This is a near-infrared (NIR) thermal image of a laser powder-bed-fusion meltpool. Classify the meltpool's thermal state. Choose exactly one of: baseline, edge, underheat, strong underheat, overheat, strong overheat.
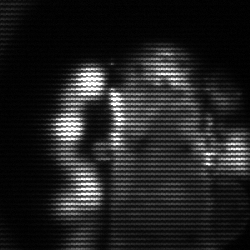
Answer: strong underheat